Question: I have a bar plot drawn in matplotlib as such:

The x-ticks do not span the entire range of x axis. How do I make that happen?
My code is here:
'''
def counter_proportions(counter):
total = sum(counter.values())
proportions = dict()
for key, value in counter.items():
proportions[key] = float(value)/float(total)
return proportions
def categorical_counter_xlabels(counter):
idxs = dict()
for i, key in enumerate(counter.keys()):
idxs[key] = i
return idxs
# Use this dummy data
detailed_hosts = ['Species1' * 3, 'Species2' * 1000, 'Species3' * 20, 'Species4' * 20]
# Create a detailed version of the counter, which includes the exact species represented.
detailed_hosts = []
counts = Counter(detailed_hosts)
props = counter_proportions(counts)
xpos = categorical_counter_xlabels(counts)
fig = plt.figure(figsize=(16,10))
ax = fig.add_subplot(111)
plt.bar(xpos.values(), props.values(), align='center')
plt.xticks(xpos.values(), xpos.keys(), rotation=90)
plt.xlabel('Host Species')
plt.ylabel('Proportion')
plt.title("Proportion of Reassortant Viruses' Host Species")
plt.savefig('Proportion of Reassortant Viruses Host Species.pdf', bbox_inches='tight')
'''
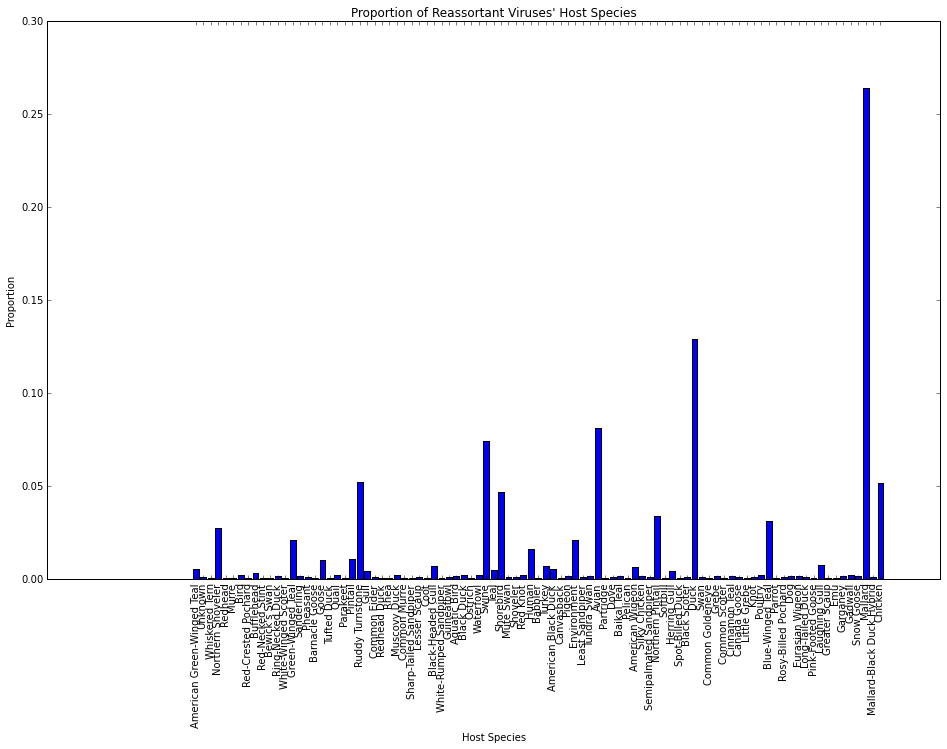
Answer: You can gain manual control over where the locations of your bars are positioned (e.g. spacing between them), you did that but with a dictionary - instead try doing it with a list of integers.
'''
Import scipy
xticks_pos = scipy.arange( len( counts.keys() )) +1
plt.bar( xticks_pos, props.values(), align='center')
'''
If you lack scipy and cannot be bothered to install it, this is what arange() produces:
'''
In [5]: xticks_pos
Out[5]: array([ 1, 2, 3, 4, 5, 6, 7, 8, 9, 10])
'''
Above deals with spacing between bars, and as @JoeKington mentioned in comments the other parts you can control (e.g. if you do not want to control spacing and instead want to restrict margins, etc.):
'''
plt.axis('tight')
plt.margins(0.05, 0)
plt.xlim(x.min() - width, x.max() + width))
'''